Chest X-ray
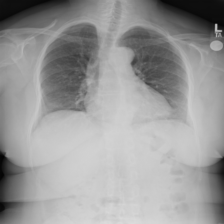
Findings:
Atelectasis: negative
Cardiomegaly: negative
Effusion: negative
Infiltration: negative
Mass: negative
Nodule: negative
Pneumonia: negative
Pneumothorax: negative
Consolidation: negative
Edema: negative
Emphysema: negative
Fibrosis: negative
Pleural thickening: negative
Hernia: negative